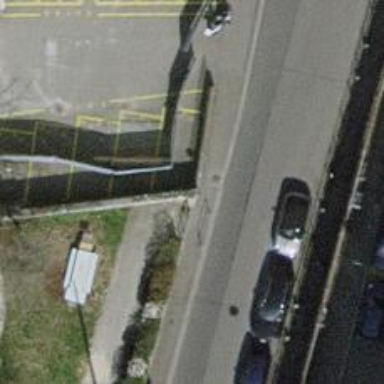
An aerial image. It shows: Wall barrier.